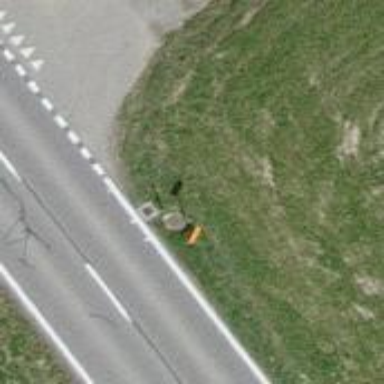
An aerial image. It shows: Aerial marker supported by pole.